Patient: sex F, age 56
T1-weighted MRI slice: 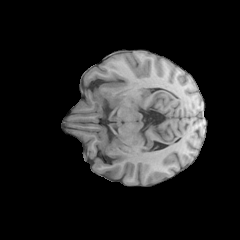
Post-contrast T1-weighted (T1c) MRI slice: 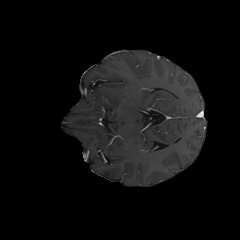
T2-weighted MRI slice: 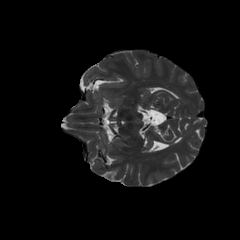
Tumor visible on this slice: no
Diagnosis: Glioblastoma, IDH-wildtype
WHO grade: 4